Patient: sex M, age 29
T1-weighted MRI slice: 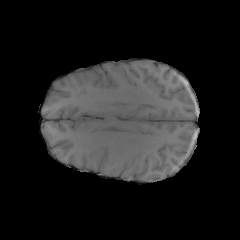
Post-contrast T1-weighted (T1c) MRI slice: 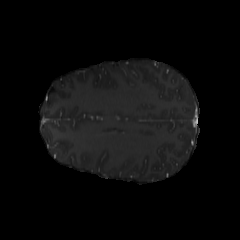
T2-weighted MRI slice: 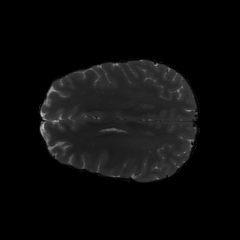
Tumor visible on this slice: no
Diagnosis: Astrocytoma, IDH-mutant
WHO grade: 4